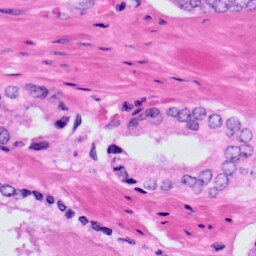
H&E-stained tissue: Prostate